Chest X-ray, AP view. Patient: 44 years old, sex F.
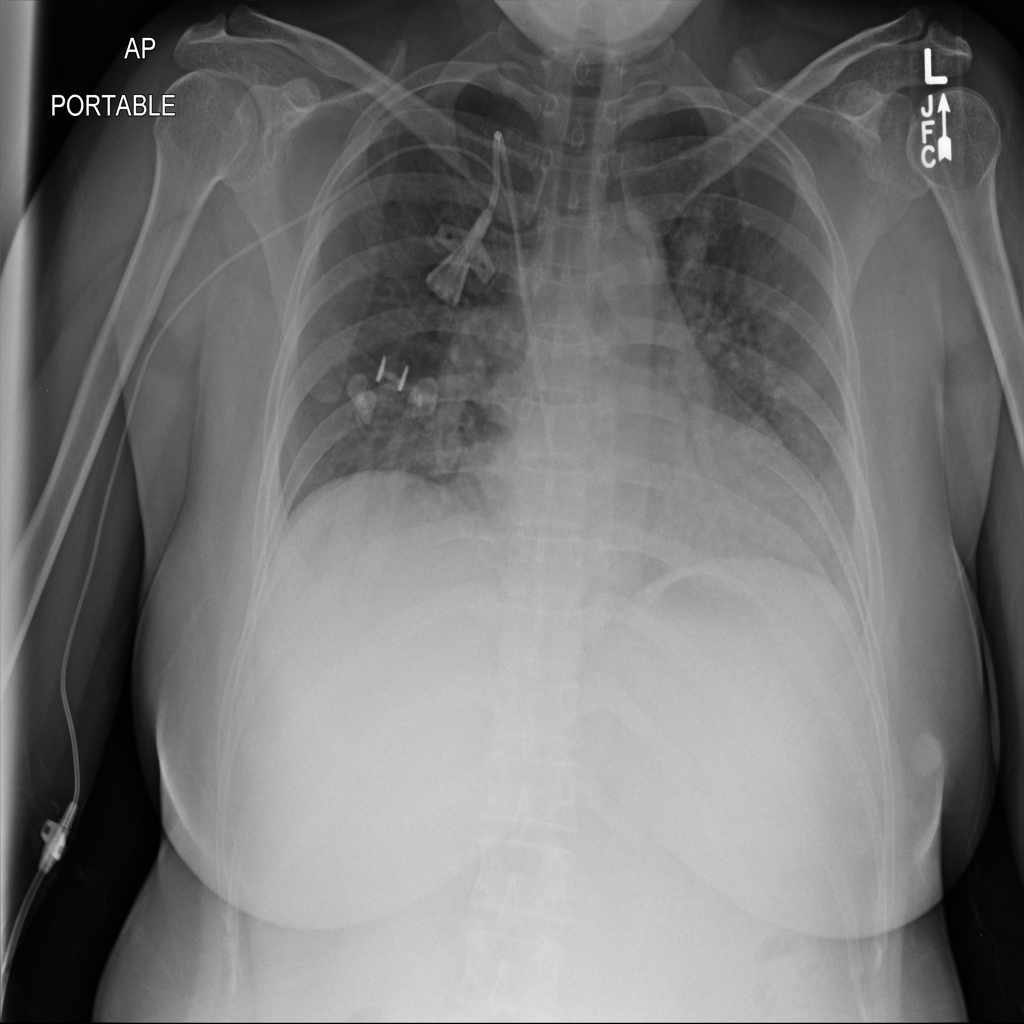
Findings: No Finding